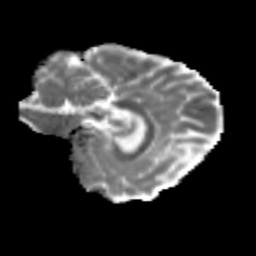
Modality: MD
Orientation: sagittal
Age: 25
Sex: female
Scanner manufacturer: siemens
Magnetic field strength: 3 T
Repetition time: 3.5 s
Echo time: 0.125 s